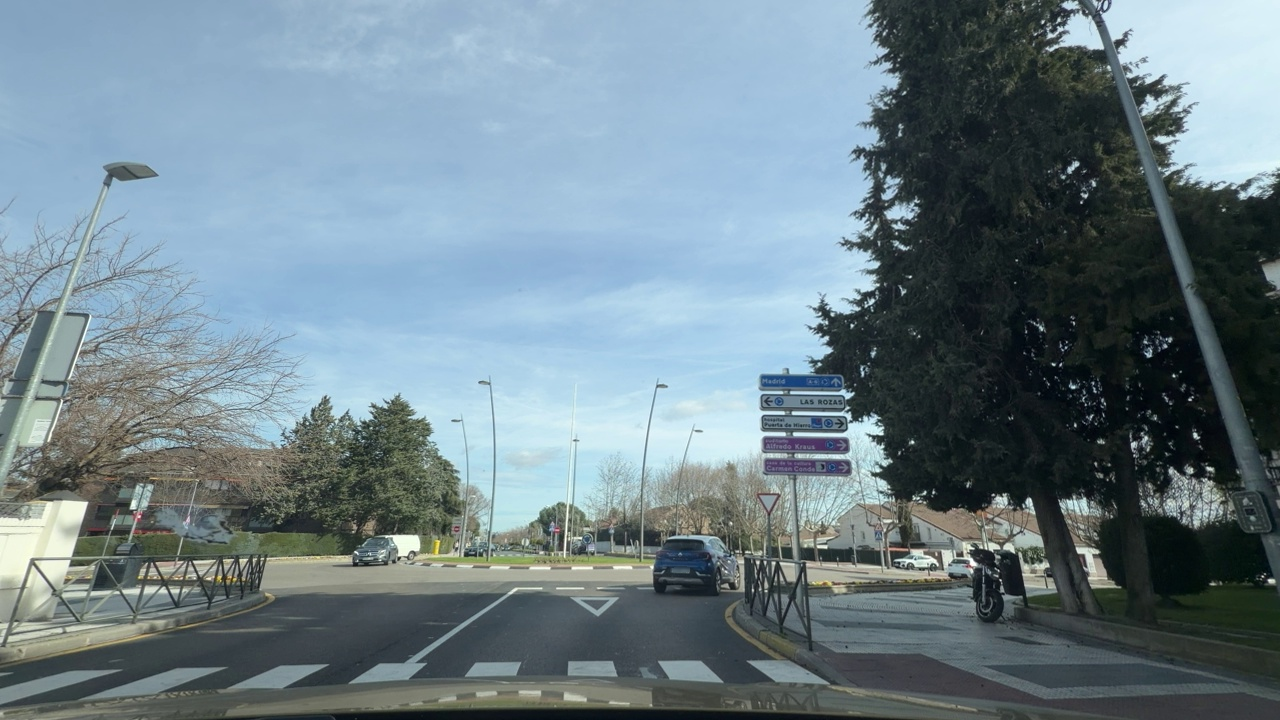
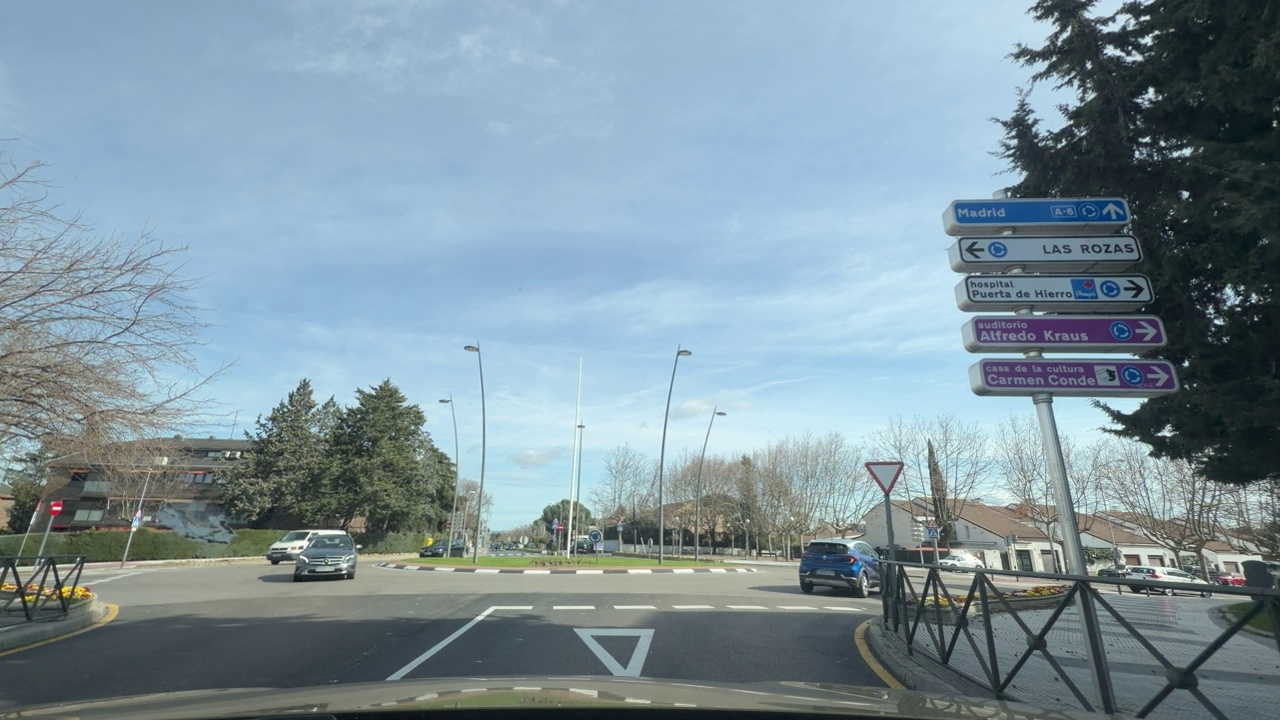
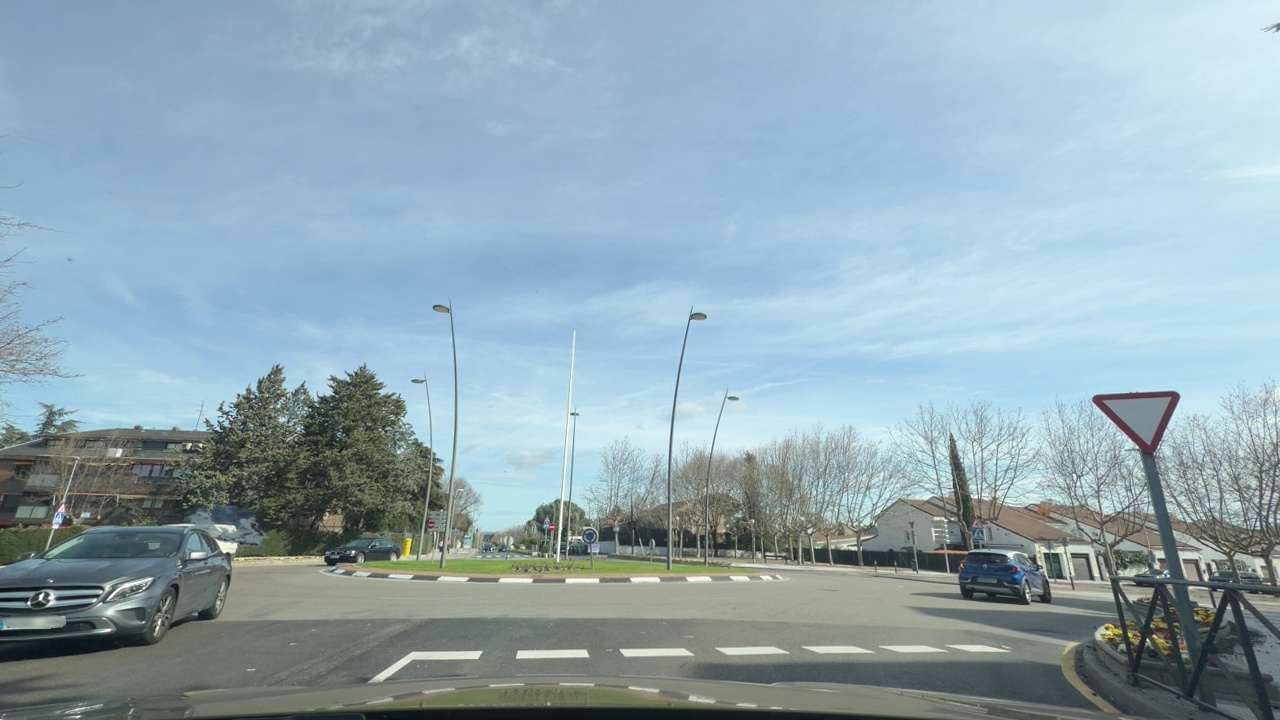
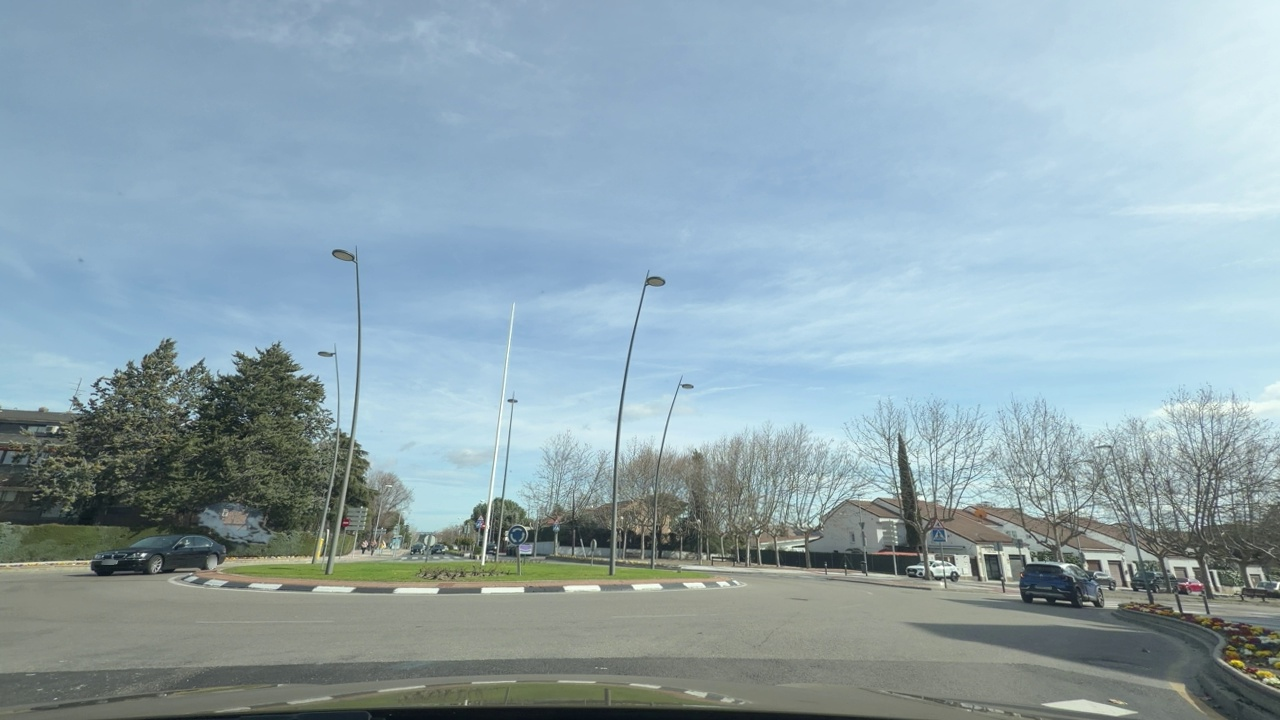
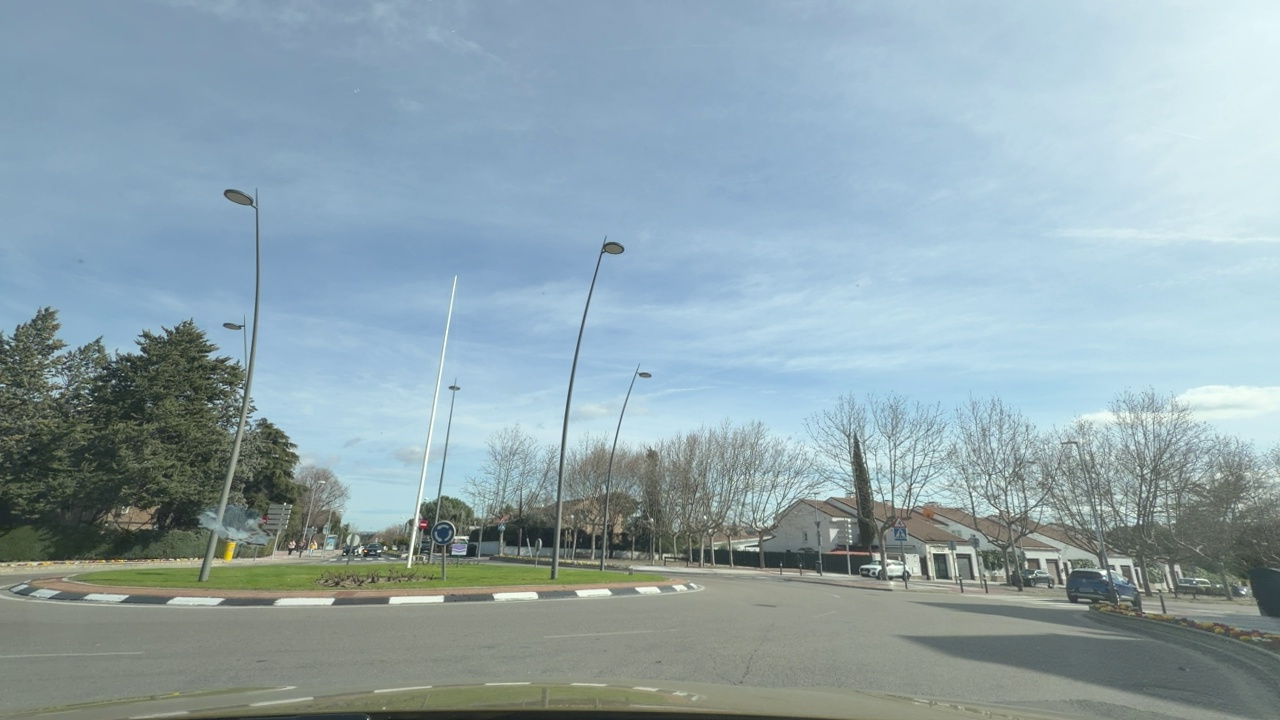
Situation: Roundabout
Question: Is the ego vehicle currently inside a roundabout?
Answer: No
Reasoning: The ego vehicle is approaching the roundabout it has ahead.

Situation: Roundabout
Question: Is a roundabout visible ahead in the ego direction?
Answer: Yes
Reasoning: The roundabout sign, give way sign and circular island indicate there is a roundabout ahead of the ego vehicle.

Situation: Roundabout
Question: Is the ego vehicle stationary while another vehicle crosses its path within the roundabout?
Answer: No
Reasoning: The ego vehicle is arriving to the roundabout and the vehicle seen in the images is currently exiting the roundabout, so the ego vehicle does not need to stop.